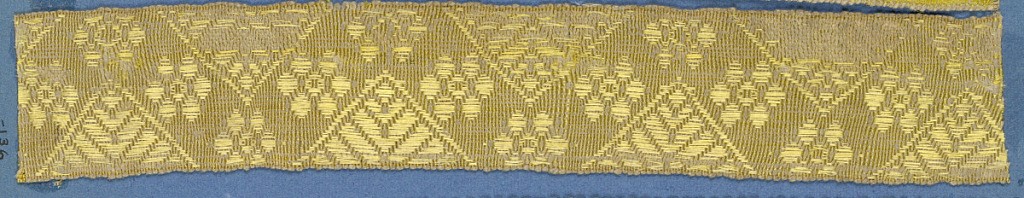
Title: Trimming
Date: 19th century
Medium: silk Technique: woven
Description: Yellow trimming fragment in a design of a zigzag band ornamented with open flowers and triangular leaf forms.